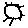
Label: sun